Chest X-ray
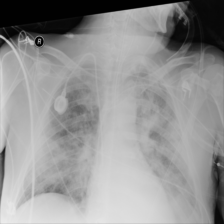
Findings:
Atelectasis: negative
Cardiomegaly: negative
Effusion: negative
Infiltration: negative
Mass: negative
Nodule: negative
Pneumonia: negative
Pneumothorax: negative
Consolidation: negative
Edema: negative
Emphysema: negative
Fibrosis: negative
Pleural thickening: negative
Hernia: negative